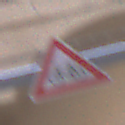
Verkehrszeichen: RadverkehrRechts
Umgebung: Outdoor, Urban
Tageszeit: MorningAfternoon
Wetter: PartlyCloudy
Licht: Natural
Jahreszeit: NotSpecified
Kontrast: MediumContrast